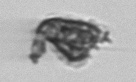
Label: Syracosphaera_pulchra